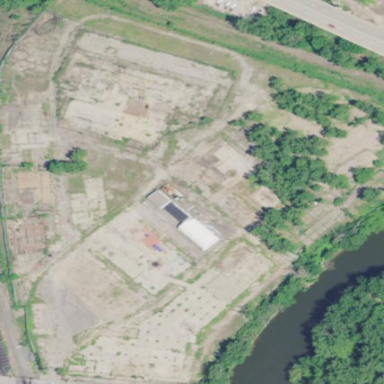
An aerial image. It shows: Brownfield area.